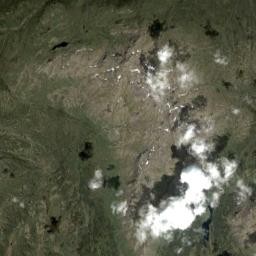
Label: cloud